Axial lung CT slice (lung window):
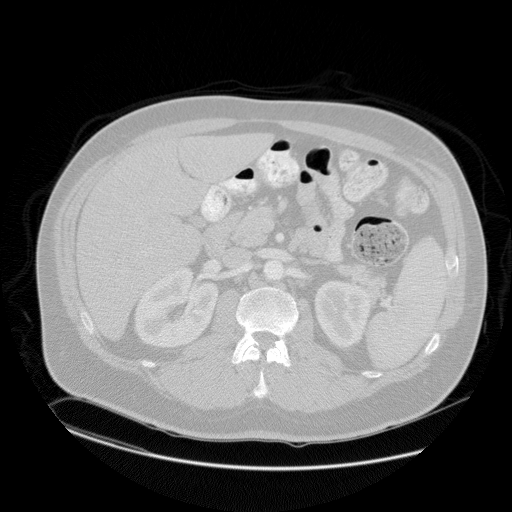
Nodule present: no